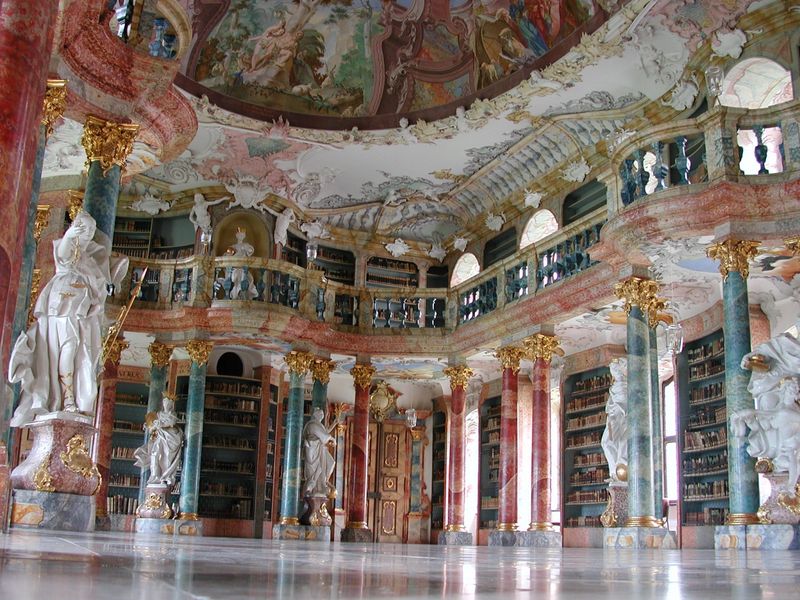
Titel: Bibliothek Wiblingen
Künstler: Christian Wiedemann
Standort: Wiblingen, Benediktinerkloster (EU - D - BW)
Schlagwörter: blau, weiß, bunt, holz, marmor, säulen, rot, regal, barock, stein, brüstung, kirche, figur, gold, decke, rokkoko, rokoko, rosa, skulptur, balkon, bücher, farbe, empore, saal, kuppel, soldaten, verzierung, stuck, innenansicht, galerie, balustrade, weimar, pracht, kapitell, römer, skulpturen, statuen, griechen, fresken, bibliothek, bücherei, regale, heilige, deckengemälde, kostbar, alabaster, deckenmalerei, rocaille, scheinarchitektur, wolfenbüttel, geländet, rockoko, freko, trompe l'oeil, goldornamente, wolfenbütteö